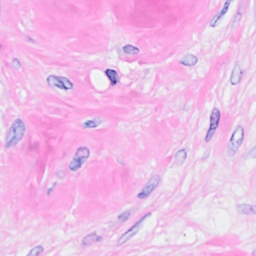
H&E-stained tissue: Breast